Question: What is the result of this measurement?
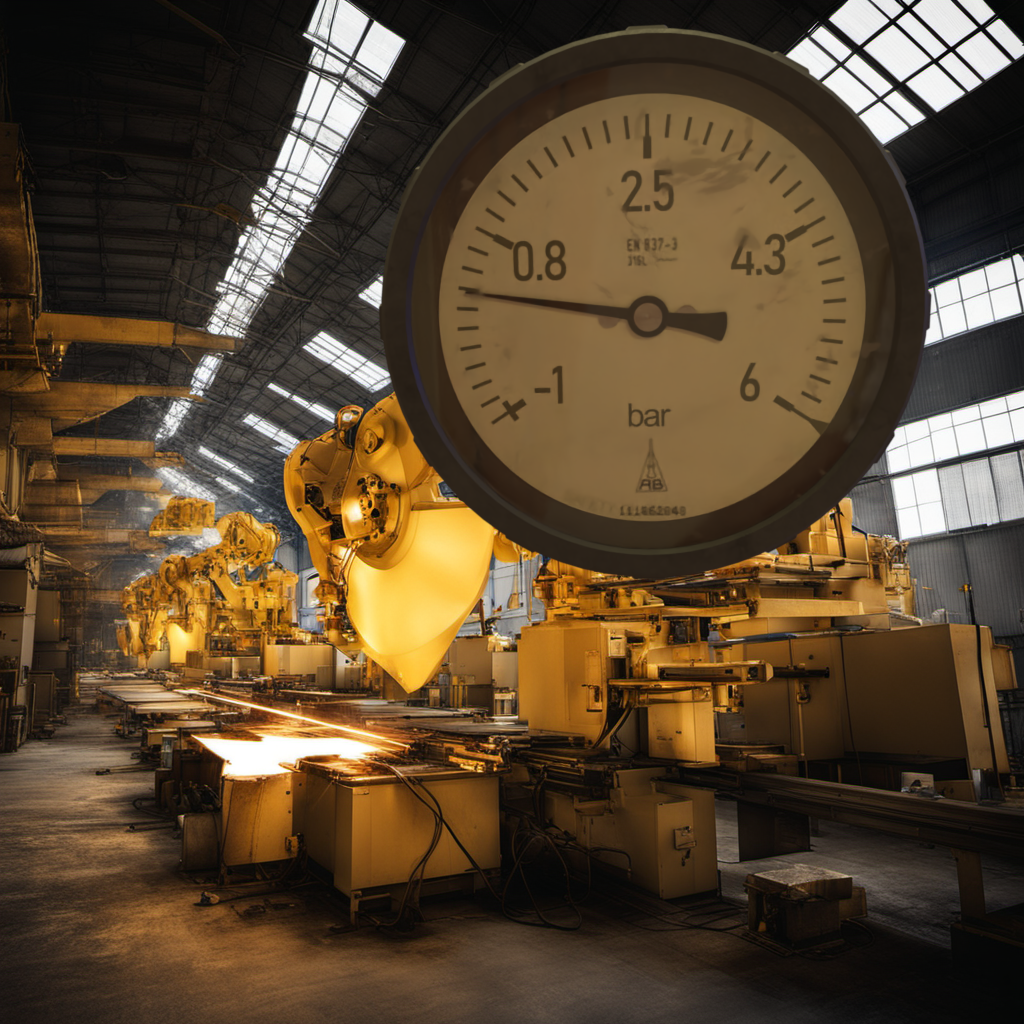
Answer: The result is 0.2
Question: What is the reading range of the measurement in the image?
Answer: The range is from -1 to 6
Question: What is the minimum and maximum reading range of this measurement?
Answer: The minimum value is -1 and the maximum value is 6